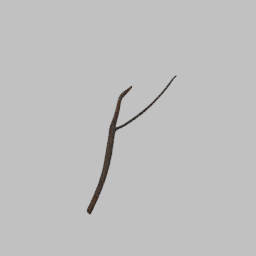
Label: nature